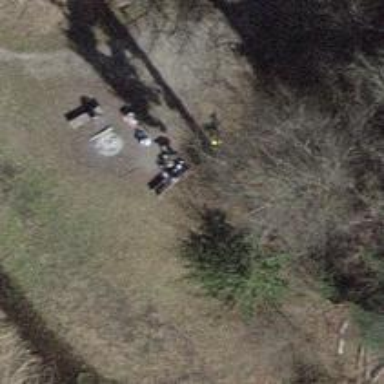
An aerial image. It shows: Bench for seating.